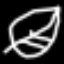
Label: leaf